Question: I have been initially using Sublime Text and have tried with Atom, I have failed to get a FTP file tree like the one used in Dreamweaver (pic below)

I have FTP working in Sublime but it just brings a FTP hover box and not a fixed file tree. How can this be implemented?
I am also struggling to get auto code indentation working in both programs.
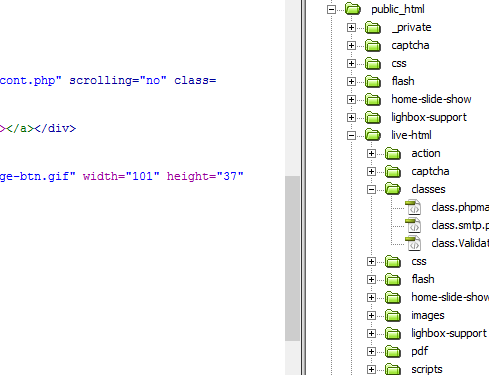
Answer: ### Use:
# SFTP
<URL>